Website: apple
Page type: customer-info-address
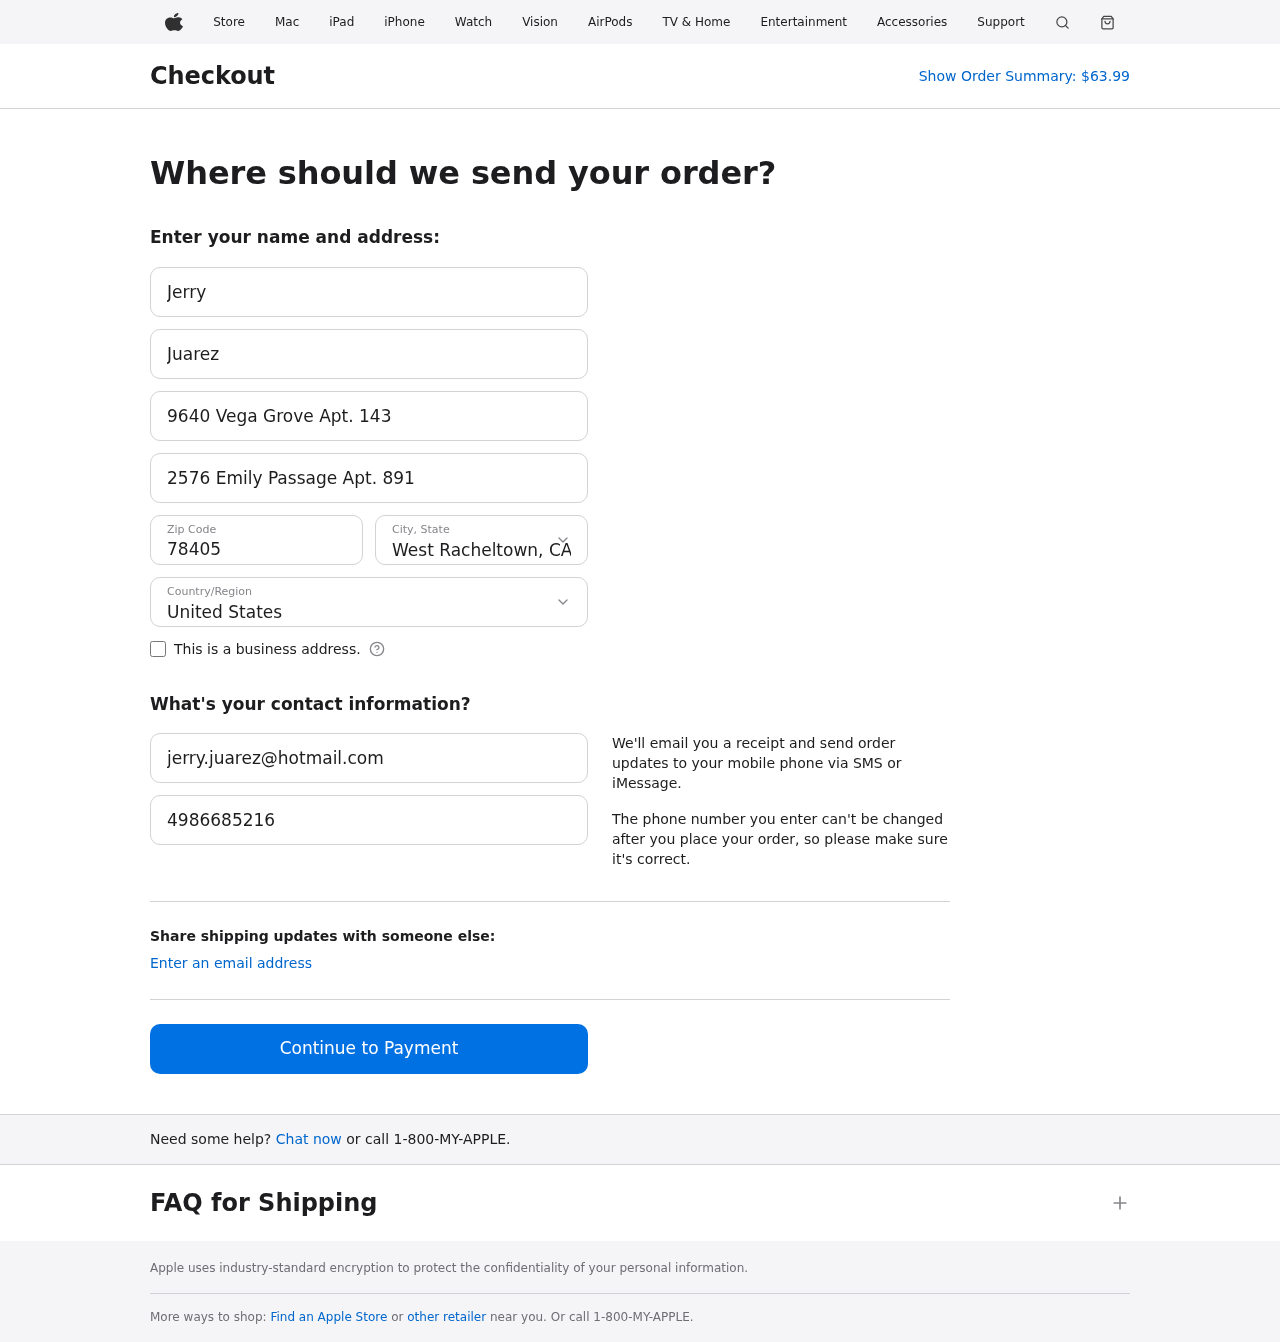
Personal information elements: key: PII_CITY_STATE
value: West Racheltown, CA
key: PII_COUNTRY
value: United States
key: PII_EMAIL
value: jerry.juarez@hotmail.com
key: PII_FIRSTNAME
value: Jerry
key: PII_LASTNAME
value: Juarez
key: PII_PHONE
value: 4986685216
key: PII_POSTCODE
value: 78405
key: PII_STREET
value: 9640 Vega Grove Apt. 143
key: PII_STREET2
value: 2576 Emily Passage Apt. 891
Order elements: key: ORDER_TOTAL
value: $63.99